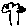
Label: tree